Interaction volume radius: 10 \u00c5
Interaction volume height: 20 \u00c5
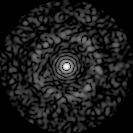
Disorder parameter: 0.8479